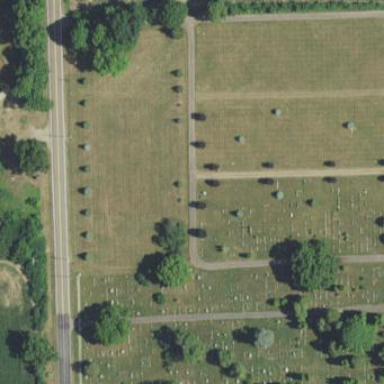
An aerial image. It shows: Cemetery.